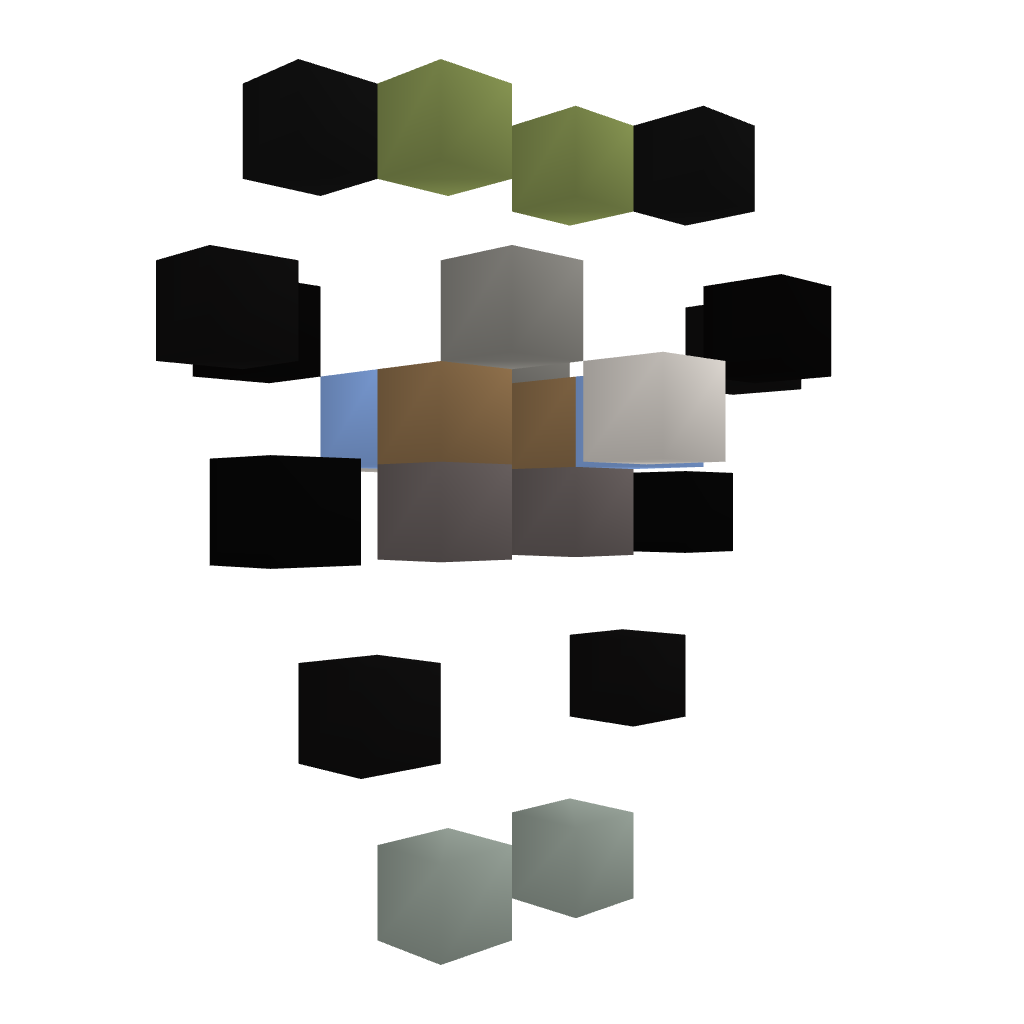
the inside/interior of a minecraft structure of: SD Trader